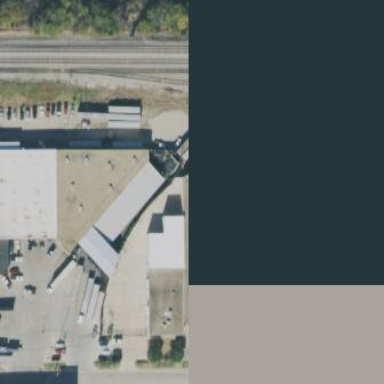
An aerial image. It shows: Commercial building.